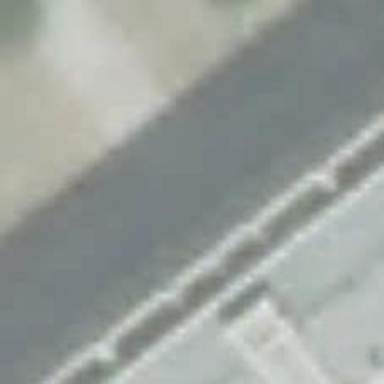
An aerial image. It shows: Paved sidewalk.